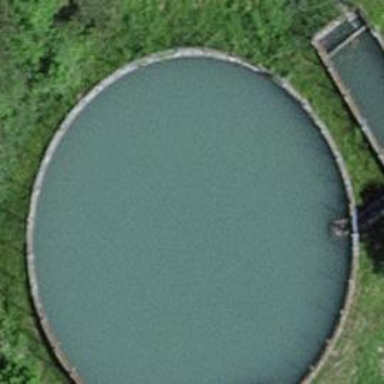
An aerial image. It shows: Serene pond surrounded by nature.